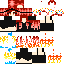
A female skeleton skin with dark skin, wearing red helmet dressed in a red robe top and red pants, featuring a closed mouth.